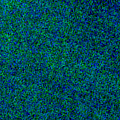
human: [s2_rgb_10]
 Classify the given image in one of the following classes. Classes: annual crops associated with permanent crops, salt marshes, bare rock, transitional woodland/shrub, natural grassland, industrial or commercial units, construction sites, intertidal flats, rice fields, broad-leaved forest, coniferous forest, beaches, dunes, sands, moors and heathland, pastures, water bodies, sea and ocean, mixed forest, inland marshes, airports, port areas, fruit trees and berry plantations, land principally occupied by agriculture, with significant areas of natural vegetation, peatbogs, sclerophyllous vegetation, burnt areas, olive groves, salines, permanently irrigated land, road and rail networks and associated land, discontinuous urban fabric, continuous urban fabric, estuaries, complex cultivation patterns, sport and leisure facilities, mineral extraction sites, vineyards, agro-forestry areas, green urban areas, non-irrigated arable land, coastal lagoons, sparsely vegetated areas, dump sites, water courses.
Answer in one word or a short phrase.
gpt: sea and ocean